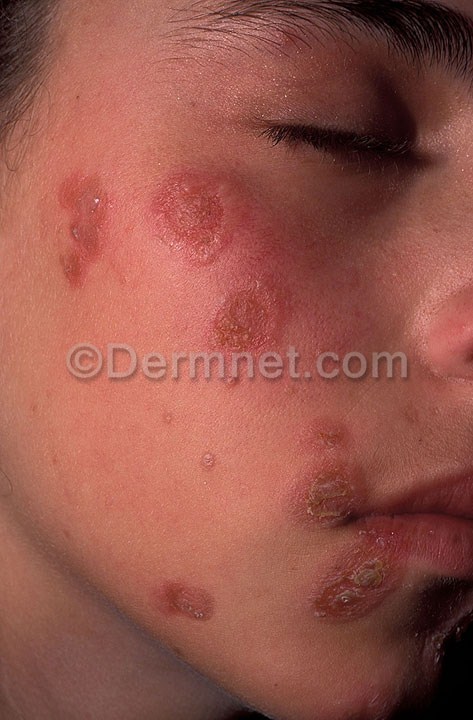
Disease: Cellulitis Impetigo and other Bacterial Infections